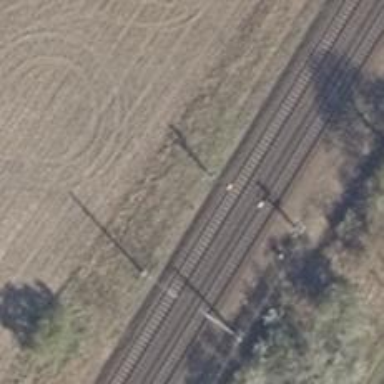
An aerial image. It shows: Light signal at railway crossing.